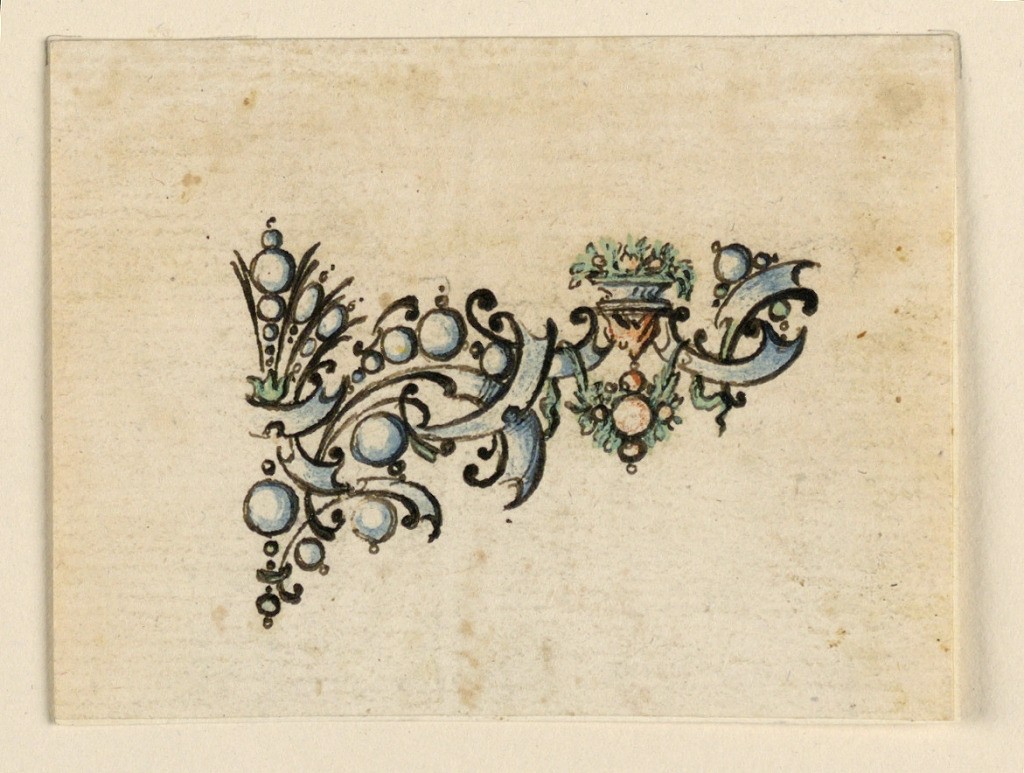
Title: Drawing
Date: About 1730-1740
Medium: Pen, brush, sepia; blue, red, green water colors. Paper
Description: Horizontal rectangle. The left side is not executed. In the center above a palmette, below a kind of escutcheon. Springing from there are blade volutes, of which two near the end are supporting a bowl with flowers from which a drapery is hanging which supports together with two ribbons a festoon, composed of a cross of red diamonds between green leaves.